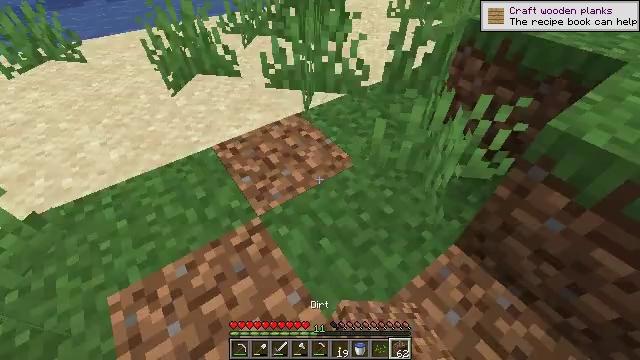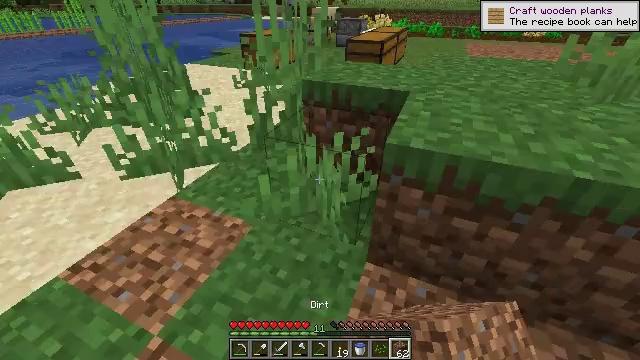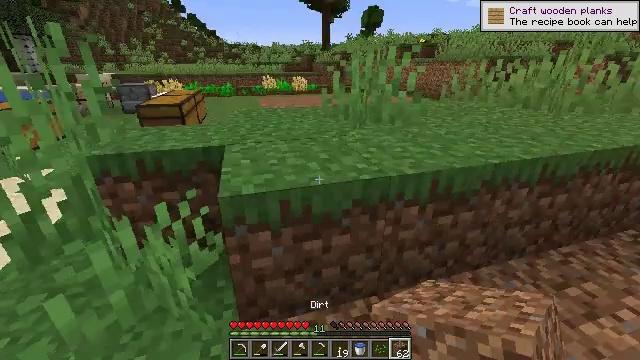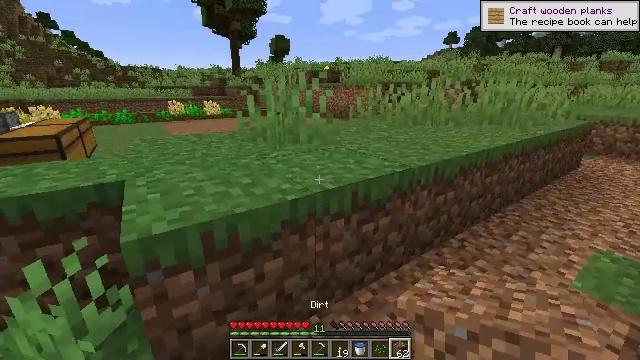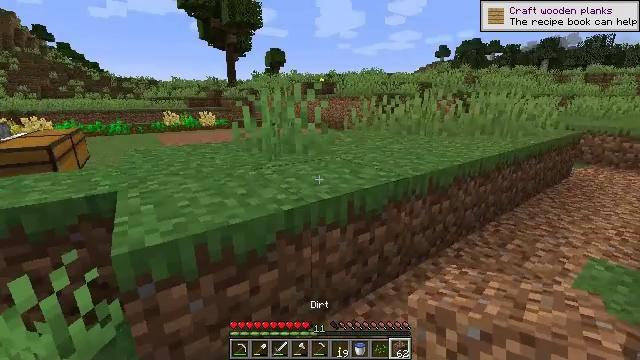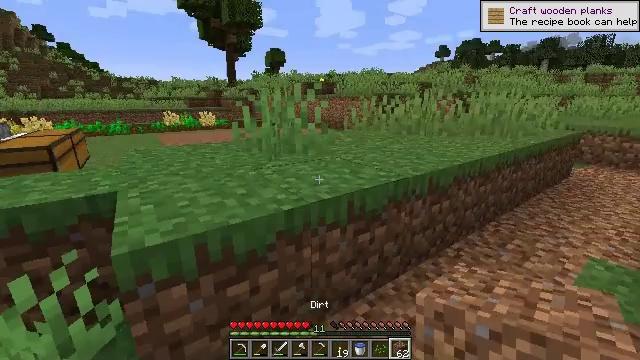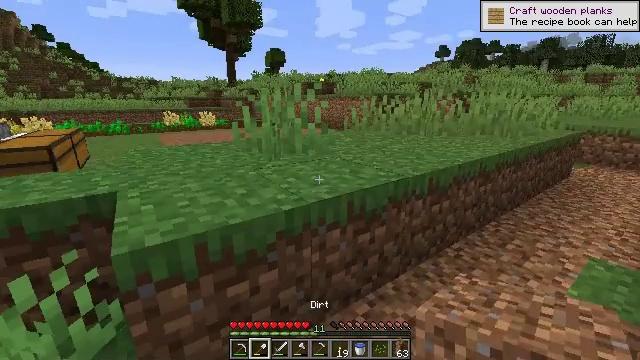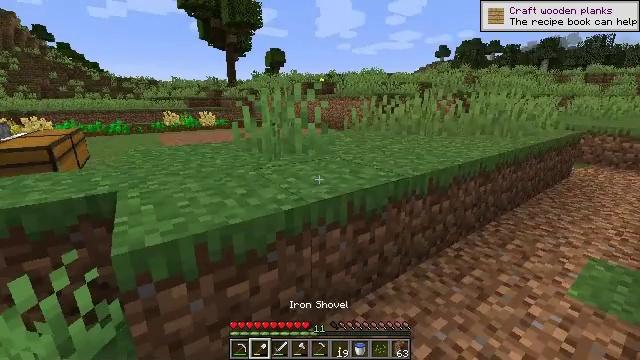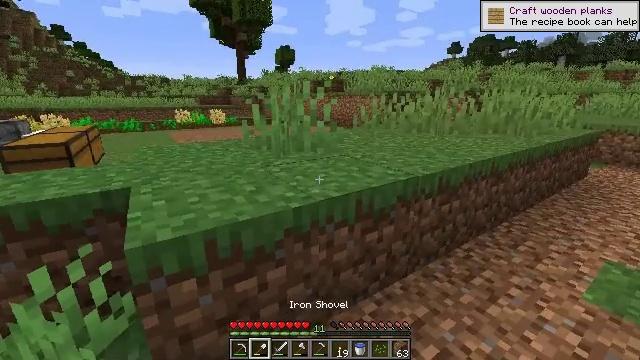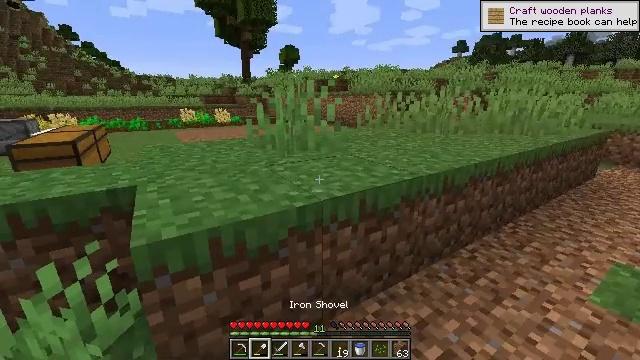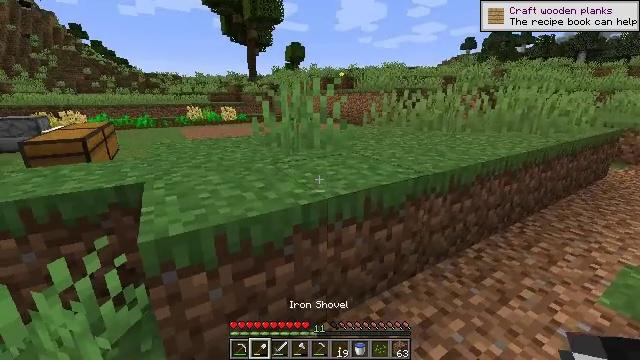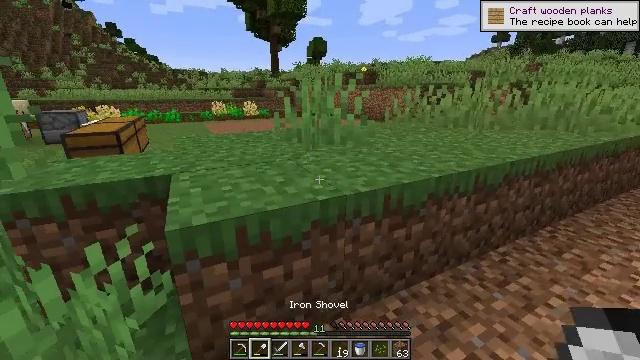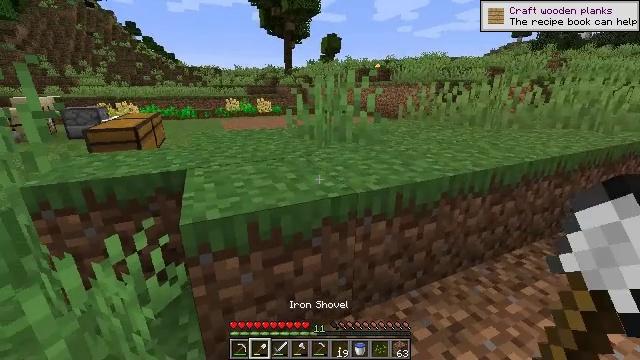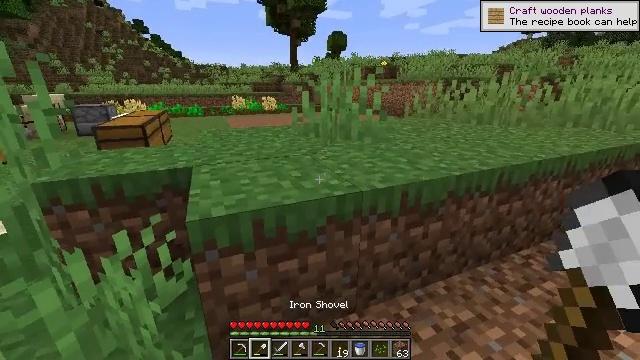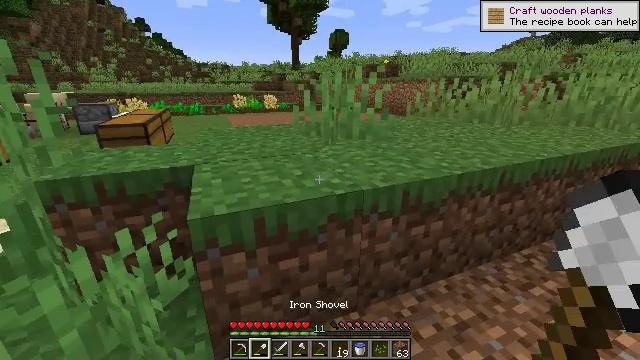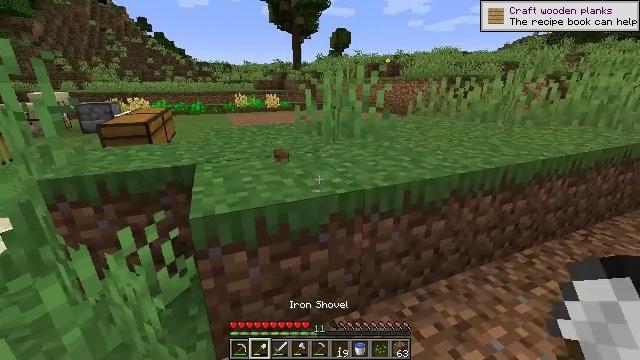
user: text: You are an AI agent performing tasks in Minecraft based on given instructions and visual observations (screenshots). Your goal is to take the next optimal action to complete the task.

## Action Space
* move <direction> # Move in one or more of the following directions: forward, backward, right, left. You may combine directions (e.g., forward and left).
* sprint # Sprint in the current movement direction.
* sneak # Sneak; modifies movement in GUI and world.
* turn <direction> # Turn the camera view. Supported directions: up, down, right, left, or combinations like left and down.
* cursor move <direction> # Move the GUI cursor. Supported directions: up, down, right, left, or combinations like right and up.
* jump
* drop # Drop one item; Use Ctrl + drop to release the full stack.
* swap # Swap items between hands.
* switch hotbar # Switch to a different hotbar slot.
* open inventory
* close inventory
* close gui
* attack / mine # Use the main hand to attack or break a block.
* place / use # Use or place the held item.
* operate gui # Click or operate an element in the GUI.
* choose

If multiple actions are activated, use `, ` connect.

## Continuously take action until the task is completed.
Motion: motion action
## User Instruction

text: Break the grass block.
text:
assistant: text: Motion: turn right and up
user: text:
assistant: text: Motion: turn right and up
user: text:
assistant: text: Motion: turn right and up
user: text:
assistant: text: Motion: turn right and up
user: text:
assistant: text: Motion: no_op
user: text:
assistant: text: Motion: switch to hotbar 2
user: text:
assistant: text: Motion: switch to hotbar 2
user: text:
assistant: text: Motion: turn left, switch to hotbar 2
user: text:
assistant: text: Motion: no_op
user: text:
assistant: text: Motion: turn left
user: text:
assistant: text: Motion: turn left
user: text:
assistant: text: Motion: turn left
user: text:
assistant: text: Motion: turn left
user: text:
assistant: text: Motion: no_op
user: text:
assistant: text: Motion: attack / mine
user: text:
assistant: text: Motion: attack / mine
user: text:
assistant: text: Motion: attack / mine
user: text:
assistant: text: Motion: attack / mine
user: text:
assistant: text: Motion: attack / mine
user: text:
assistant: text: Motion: attack / mine
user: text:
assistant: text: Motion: move forward, turn left, attack / mine
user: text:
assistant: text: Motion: move forward, turn left, attack / mine
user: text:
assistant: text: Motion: move forward, turn left, attack / mine
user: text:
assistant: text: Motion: turn left, attack / mine
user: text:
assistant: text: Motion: attack / mine
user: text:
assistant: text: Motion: turn left, attack / mine
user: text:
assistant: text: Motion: turn left, attack / mine
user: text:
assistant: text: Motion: turn left, attack / mine
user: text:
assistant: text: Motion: turn left, attack / mine
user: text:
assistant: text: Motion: turn left, attack / mine